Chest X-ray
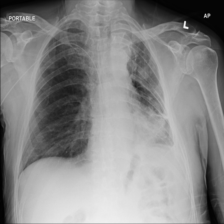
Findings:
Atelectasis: positive
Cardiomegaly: negative
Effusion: negative
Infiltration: negative
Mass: positive
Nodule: negative
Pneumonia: negative
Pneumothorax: negative
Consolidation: negative
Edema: negative
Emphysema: negative
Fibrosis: negative
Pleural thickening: negative
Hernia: negative